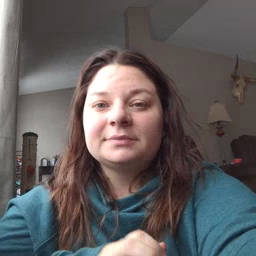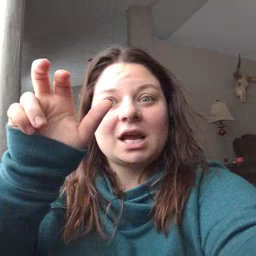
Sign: stairs